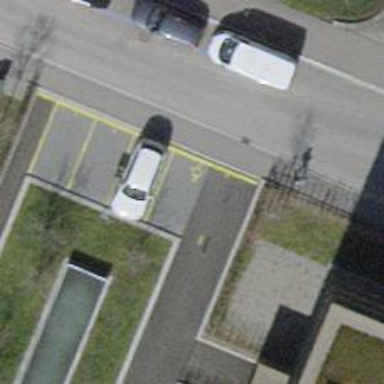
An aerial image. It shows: Disabled parking space.